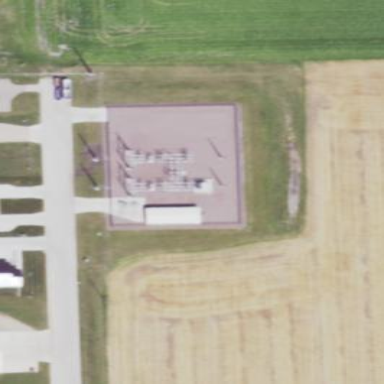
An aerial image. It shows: Distribution substation surrounded by fence.